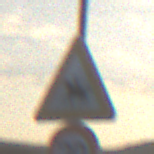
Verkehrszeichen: ReiterRechts
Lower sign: Geschwindigkeit20
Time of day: SunriseSunset
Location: Outdoor (Nature)
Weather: PartlyCloudy
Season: NotSpecified
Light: Natural